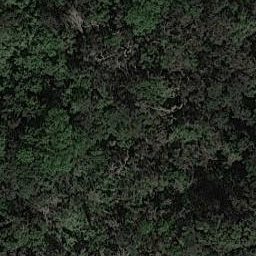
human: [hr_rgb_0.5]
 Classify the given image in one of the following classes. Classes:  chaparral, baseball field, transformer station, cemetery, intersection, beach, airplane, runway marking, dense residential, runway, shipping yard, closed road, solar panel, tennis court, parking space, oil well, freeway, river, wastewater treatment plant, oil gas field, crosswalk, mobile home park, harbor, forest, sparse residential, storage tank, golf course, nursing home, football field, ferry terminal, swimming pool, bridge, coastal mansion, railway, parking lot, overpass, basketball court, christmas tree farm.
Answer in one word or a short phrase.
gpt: forest